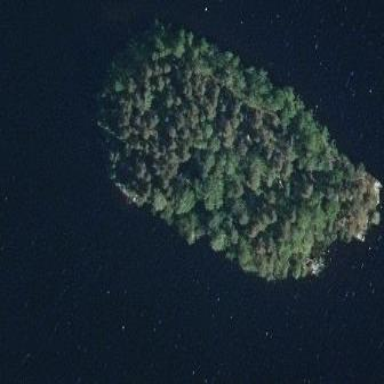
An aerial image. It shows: Islet surrounded by woodland.